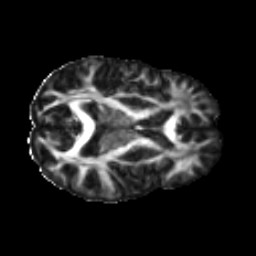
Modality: FA
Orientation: axial
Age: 47
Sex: male
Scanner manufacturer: ge
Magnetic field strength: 3 T
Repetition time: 7.8 s
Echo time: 0.0609 s